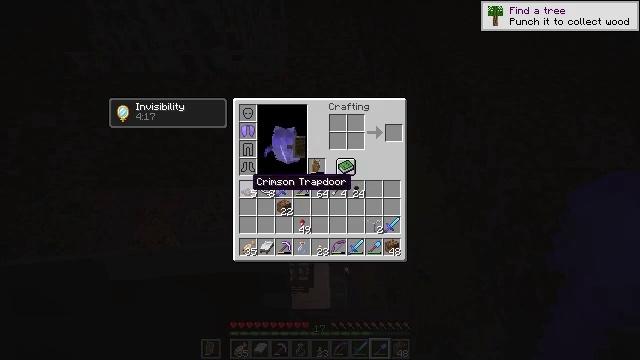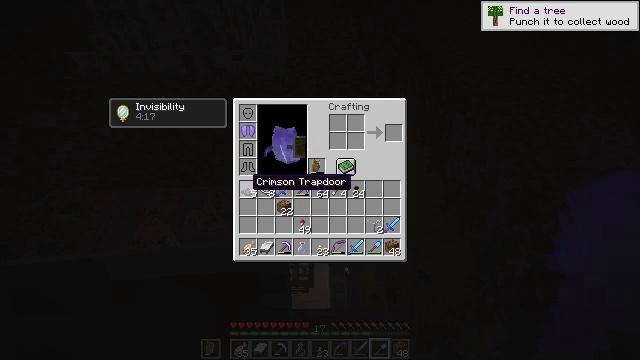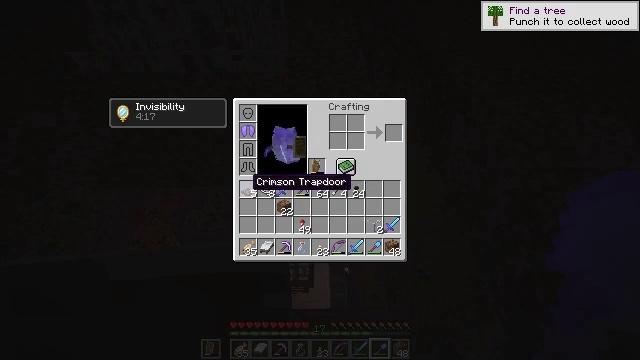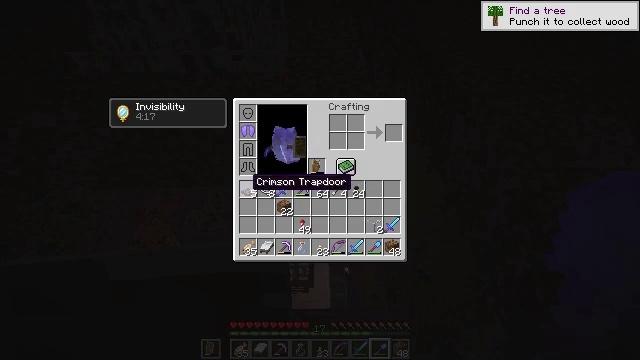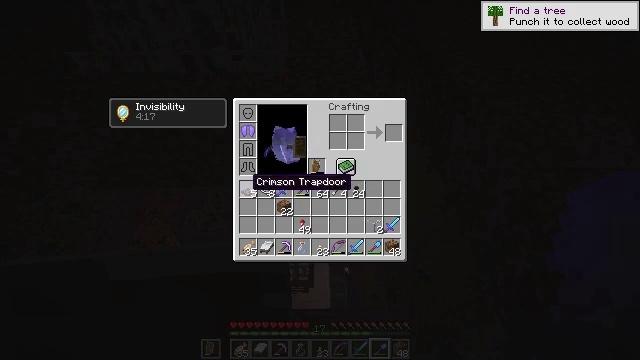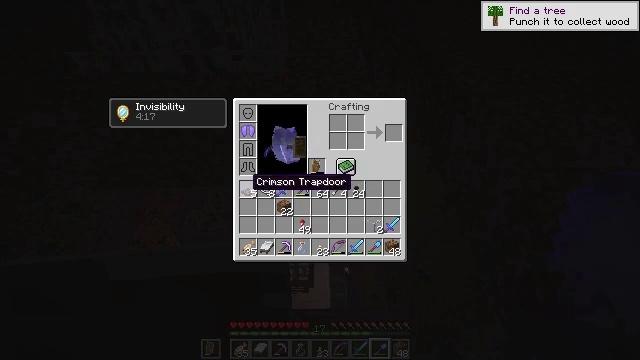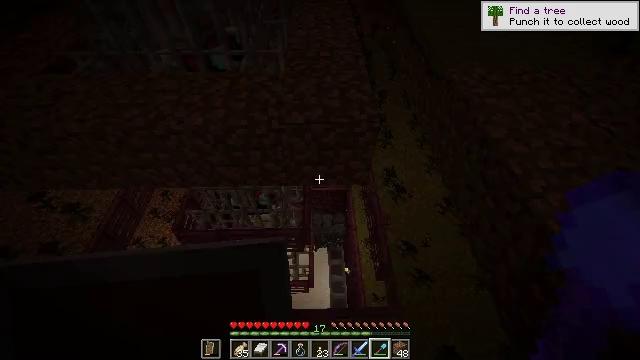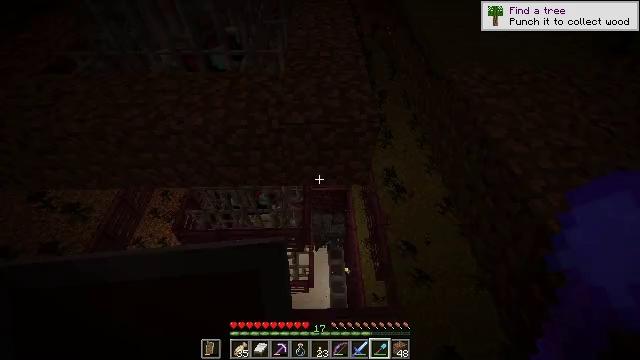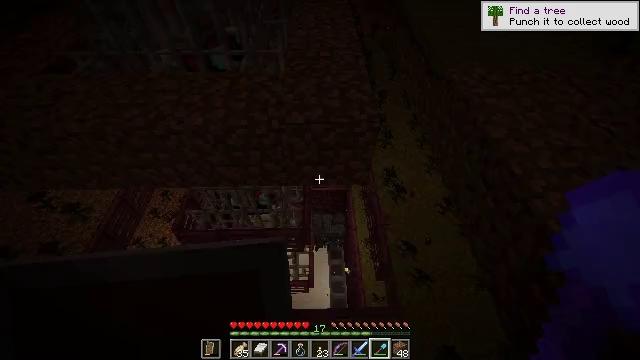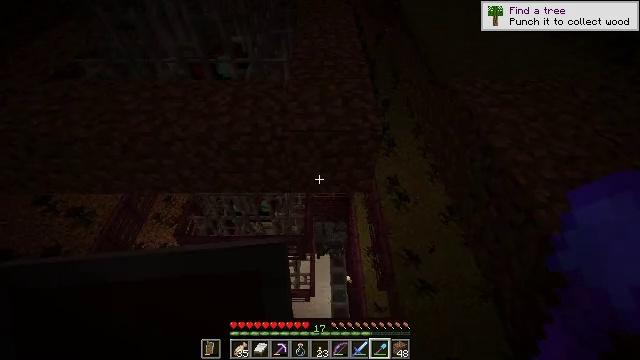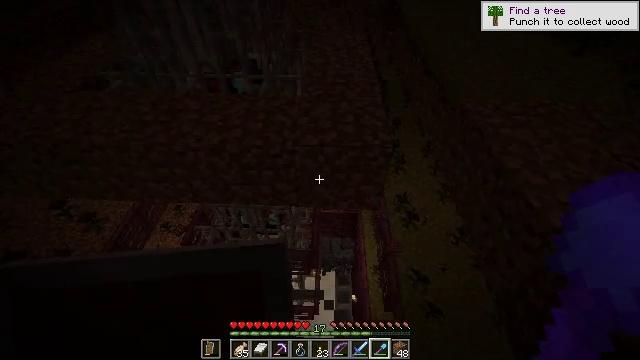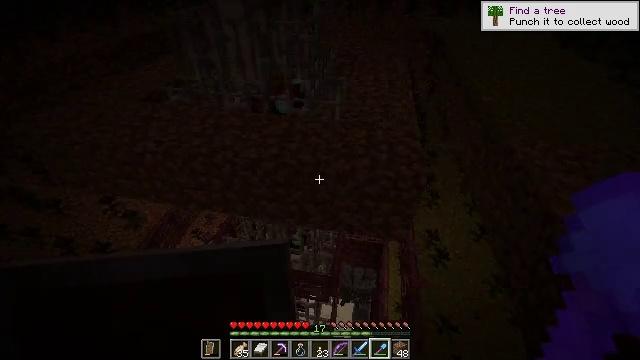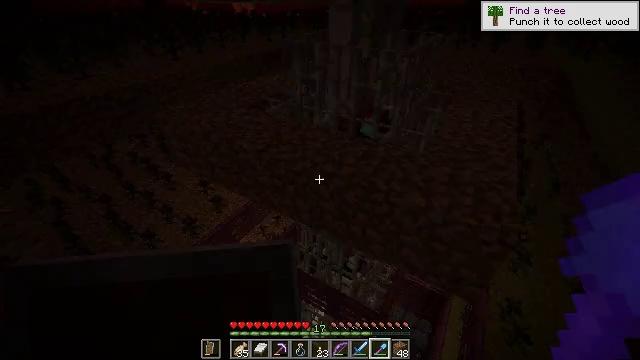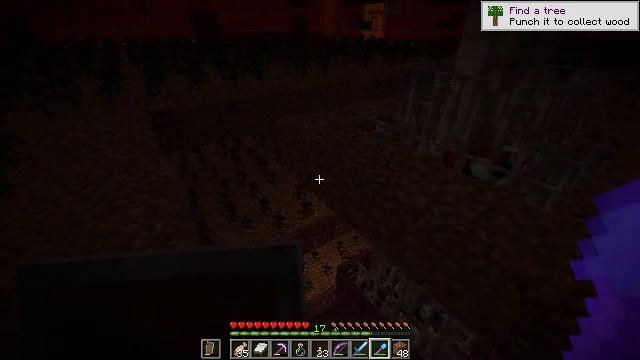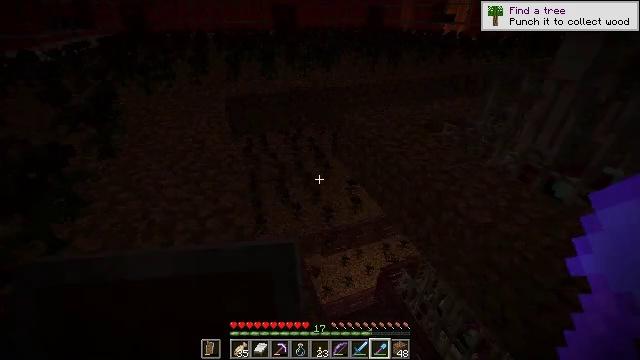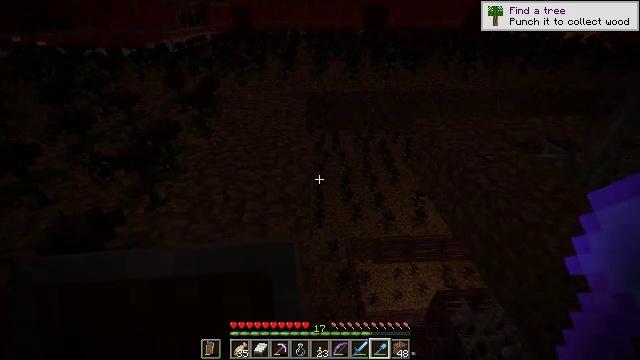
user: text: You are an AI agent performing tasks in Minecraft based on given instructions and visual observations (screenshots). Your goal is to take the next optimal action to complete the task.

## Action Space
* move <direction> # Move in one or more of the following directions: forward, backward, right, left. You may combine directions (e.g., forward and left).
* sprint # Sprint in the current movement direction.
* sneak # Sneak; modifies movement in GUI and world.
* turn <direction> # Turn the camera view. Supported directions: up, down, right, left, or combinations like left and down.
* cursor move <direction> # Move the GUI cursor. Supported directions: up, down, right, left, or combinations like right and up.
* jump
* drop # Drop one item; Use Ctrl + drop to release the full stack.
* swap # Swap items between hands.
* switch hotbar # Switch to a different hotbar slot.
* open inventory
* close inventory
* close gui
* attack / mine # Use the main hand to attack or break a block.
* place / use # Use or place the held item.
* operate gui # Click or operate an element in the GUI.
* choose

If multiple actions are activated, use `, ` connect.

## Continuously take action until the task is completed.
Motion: motion action
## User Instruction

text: Attack the nether brick slab to gather it.
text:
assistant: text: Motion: no_op
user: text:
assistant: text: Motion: no_op
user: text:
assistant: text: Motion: no_op
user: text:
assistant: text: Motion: no_op
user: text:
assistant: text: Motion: no_op
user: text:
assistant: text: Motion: close inventory
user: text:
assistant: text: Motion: close inventory
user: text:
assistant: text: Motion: close inventory
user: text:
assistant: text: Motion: turn up
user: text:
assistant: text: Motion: turn left and up
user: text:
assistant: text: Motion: turn left and up
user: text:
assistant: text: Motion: turn left and up
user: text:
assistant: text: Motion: turn left and up
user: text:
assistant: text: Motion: turn left and down
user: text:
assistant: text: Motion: turn left
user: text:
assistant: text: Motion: turn left and up
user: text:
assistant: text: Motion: turn up
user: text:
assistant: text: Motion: no_op
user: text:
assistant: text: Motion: turn down
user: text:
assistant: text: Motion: turn left
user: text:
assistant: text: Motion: no_op
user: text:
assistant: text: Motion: turn left and up
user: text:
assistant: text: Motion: turn left
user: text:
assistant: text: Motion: move forward
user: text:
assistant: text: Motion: move forward
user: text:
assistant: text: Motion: move forward
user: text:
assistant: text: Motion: move forward
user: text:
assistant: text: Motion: move forward
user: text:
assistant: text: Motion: move forward
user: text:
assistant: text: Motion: move forward